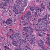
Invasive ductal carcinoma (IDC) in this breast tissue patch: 1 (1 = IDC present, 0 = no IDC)